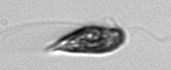
Label: Euglena